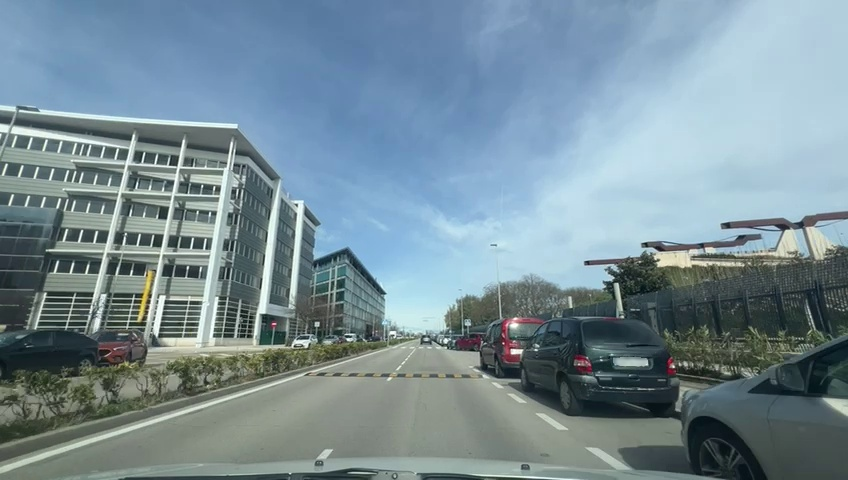
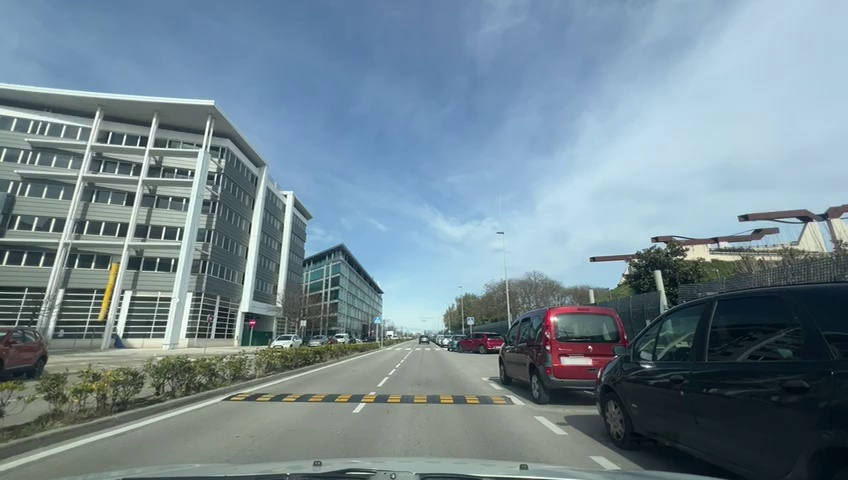
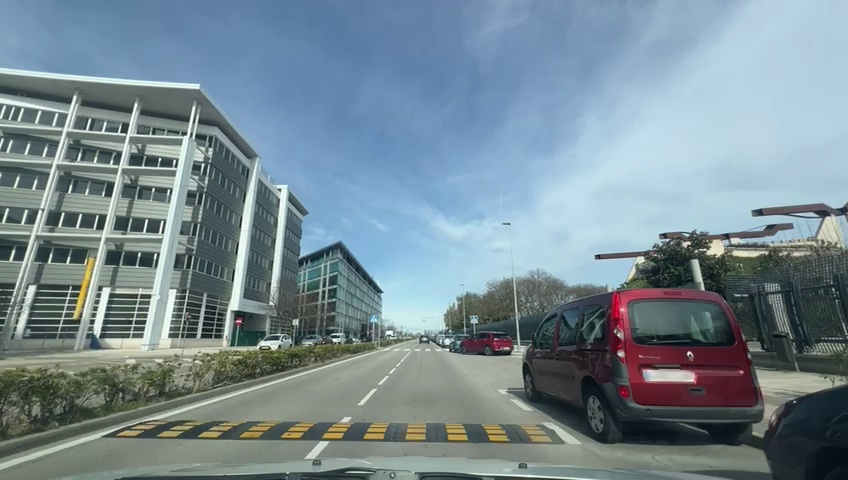
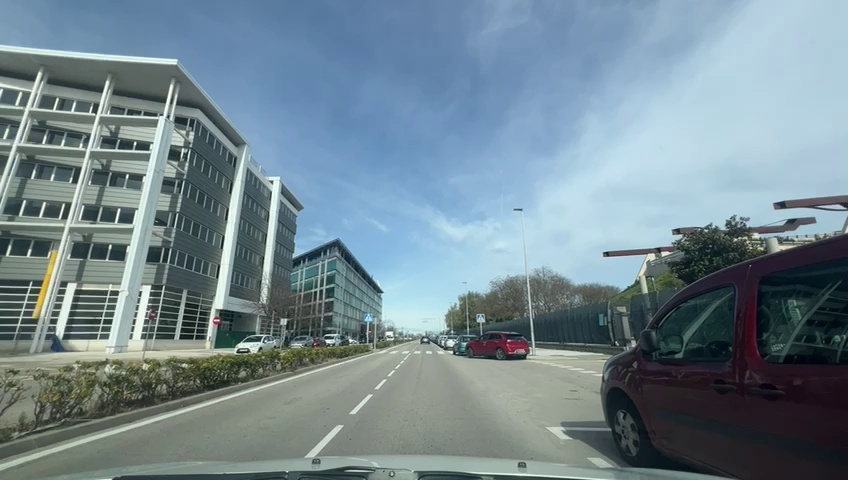
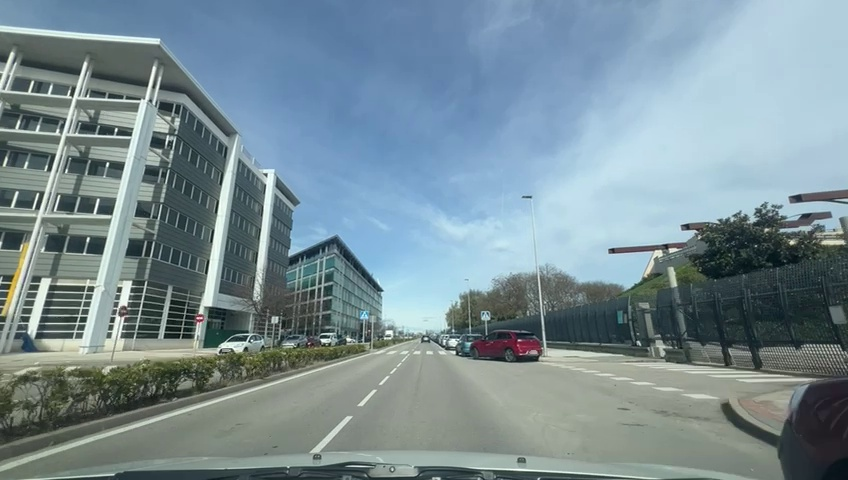
Situation: Lateral parked car
Question: Are vehicles present on the right side of the ego lane?
Answer: Yes
Reasoning: Parked vehicles are visible along the right side of the roadway.

Situation: Lateral parked car
Question: Are vehicles parked parallel or perpendicular to the roadway near the ego lane?
Answer: Yes
Reasoning: Several vehicles are parked parallel to the curb on the right.

Situation: Lateral parked car
Question: Does the environment indicate an urban road where curbside parking is permitted?
Answer: Yes
Reasoning: Buildings and curbside parking indicate an urban environment. Road markings and paintings show the space reserved for parked cars.

Situation: Lateral parked car
Question: Is the ego vehicle traveling in a middle lane with traffic lanes on both sides?
Answer: No
Reasoning: Lane markings show the ego vehicle is driving in the right lane of a two lane road. In the right from the ego lane, there is another lane which is reserved for parking space.

Situation: Lateral parked car
Question: Are vehicles present on the left side of the ego lane?
Answer: No
Reasoning: Parked vehicles are visible only along the right side of the roadway.  The left lane from ego lane is a normal driving lane.